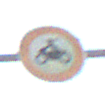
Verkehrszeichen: VerbotKraftraeder
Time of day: SunriseSunset
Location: Outdoor (Special)
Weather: Clear
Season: NotSpecified
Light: Natural